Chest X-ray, AP view. Patient: 44 years old, sex M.
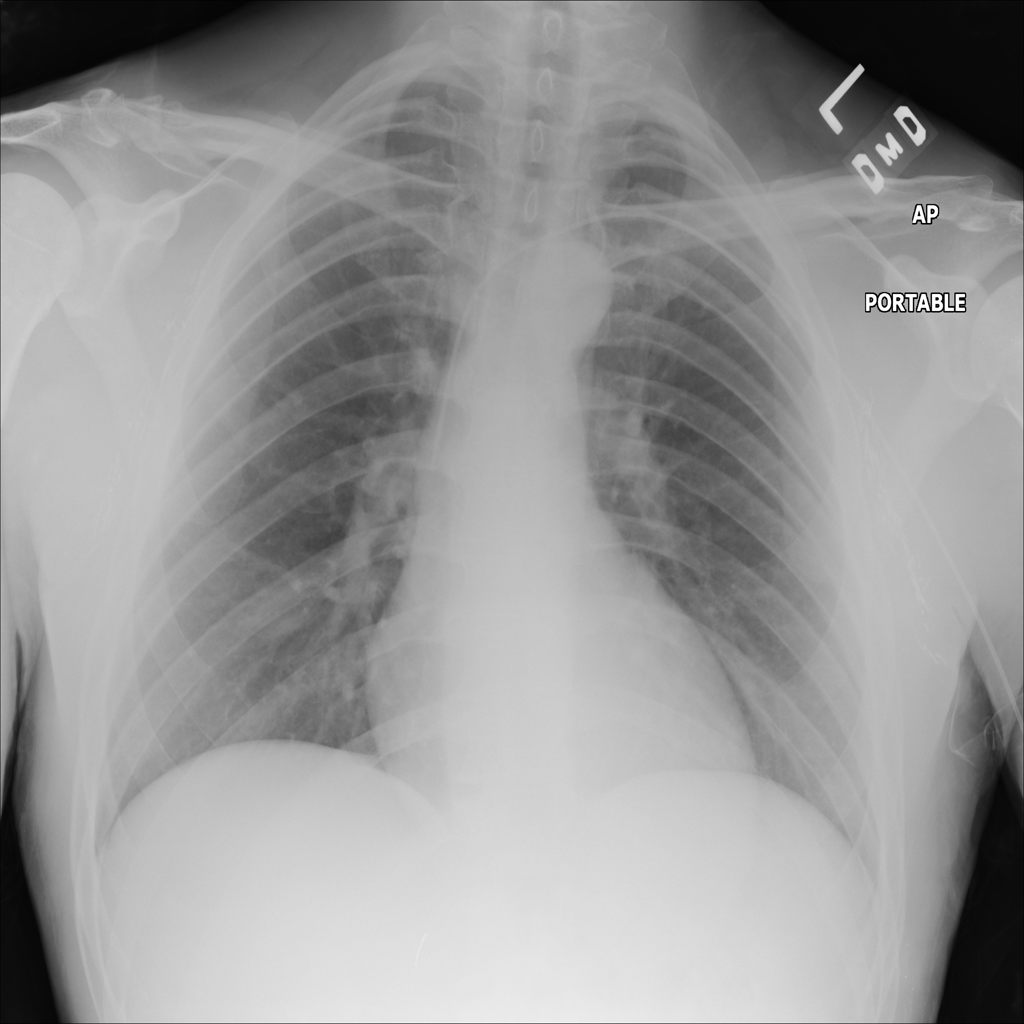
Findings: No Finding